Field crop: maize
Growth stage: 1
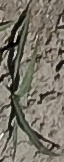
Species: sorghum